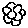
Label: flower